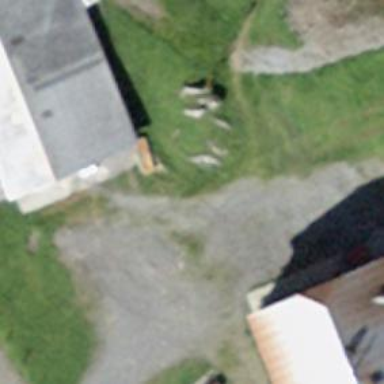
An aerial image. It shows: Farm.